Field crop: maize
Growth stage: 2
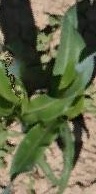
Species: maize